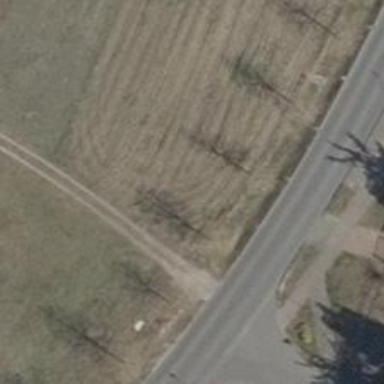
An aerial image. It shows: Tree-lined avenue.